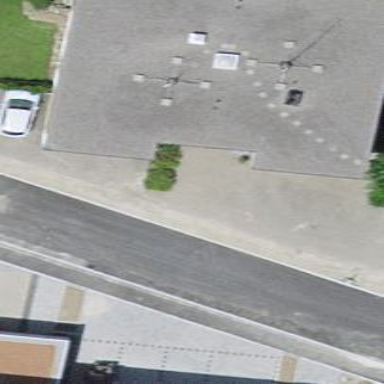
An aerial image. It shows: Residential building.